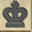
Piece: bK